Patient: sex M, age 76
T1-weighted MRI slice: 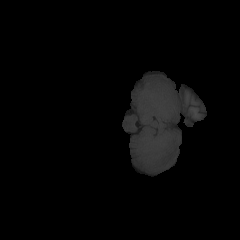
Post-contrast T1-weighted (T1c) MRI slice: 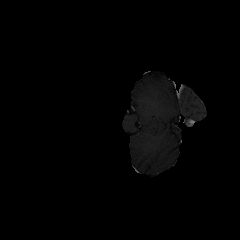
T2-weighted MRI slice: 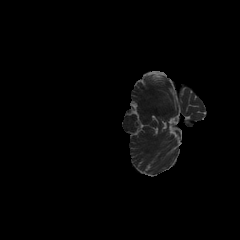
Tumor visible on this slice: no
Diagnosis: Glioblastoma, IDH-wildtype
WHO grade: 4